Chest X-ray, PA view. Patient: 32 years old, sex F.
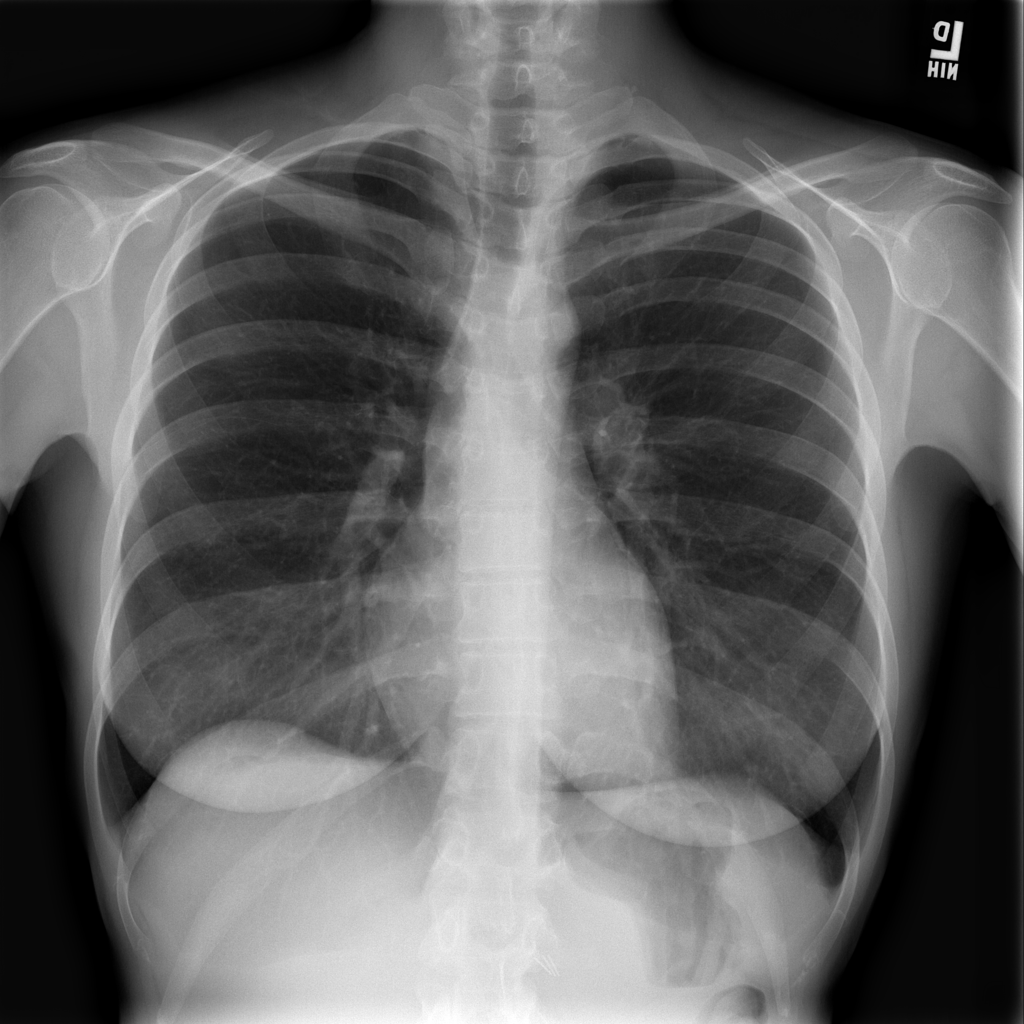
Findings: No Finding